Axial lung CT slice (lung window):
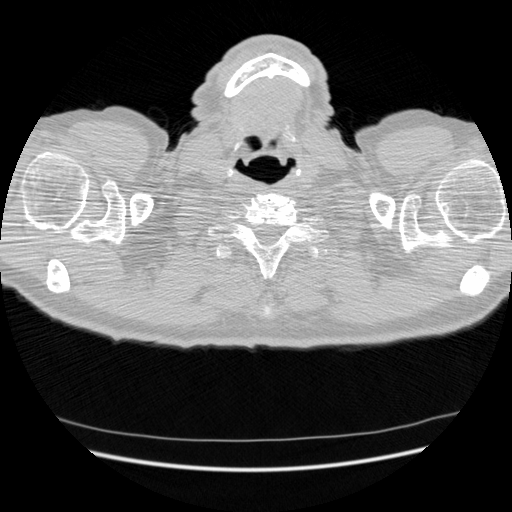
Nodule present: no